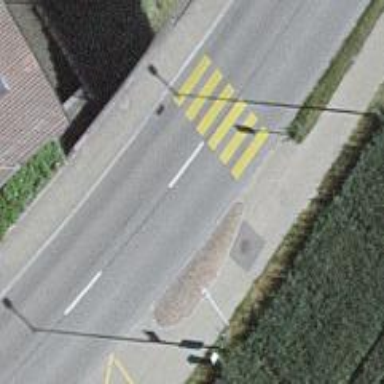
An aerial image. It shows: Uncontrolled zebra crossing on the road.